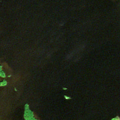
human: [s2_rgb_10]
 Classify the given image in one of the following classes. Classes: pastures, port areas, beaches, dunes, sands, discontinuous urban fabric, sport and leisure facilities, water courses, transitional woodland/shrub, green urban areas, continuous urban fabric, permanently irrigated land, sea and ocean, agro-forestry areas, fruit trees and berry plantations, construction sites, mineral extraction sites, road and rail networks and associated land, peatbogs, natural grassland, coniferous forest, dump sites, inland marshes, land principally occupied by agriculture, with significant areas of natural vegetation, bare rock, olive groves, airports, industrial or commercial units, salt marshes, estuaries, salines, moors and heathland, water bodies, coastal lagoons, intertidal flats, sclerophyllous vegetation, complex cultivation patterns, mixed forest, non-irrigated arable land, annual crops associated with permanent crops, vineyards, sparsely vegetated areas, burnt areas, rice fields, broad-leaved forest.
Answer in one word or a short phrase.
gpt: water bodies